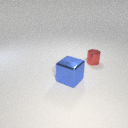
large blue metal cube to the left of small red metal cylinder